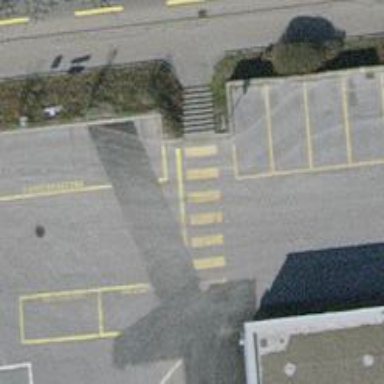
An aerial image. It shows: Marked crossing on the road.